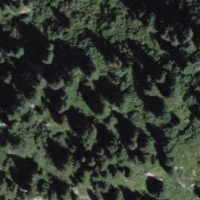
EUNIS habitat code: 31
Species observed at this site:
Stellaria nemorum